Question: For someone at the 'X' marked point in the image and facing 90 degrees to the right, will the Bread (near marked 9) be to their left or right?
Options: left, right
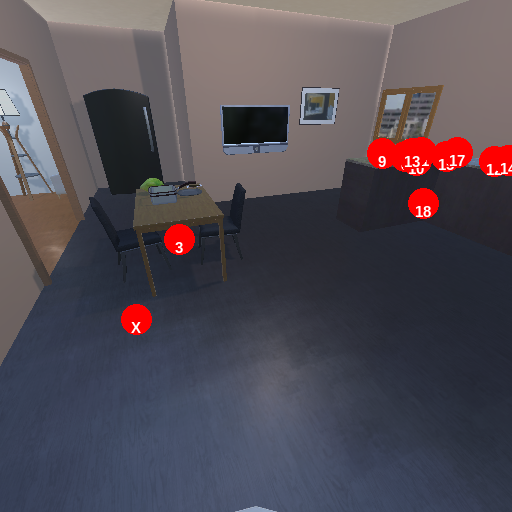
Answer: left